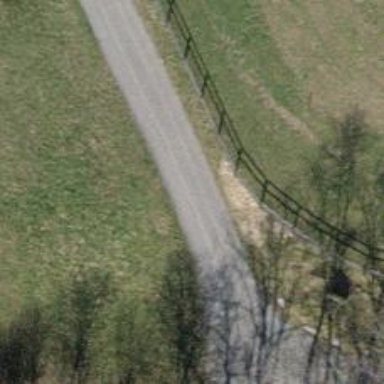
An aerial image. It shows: Paved track with grade1 tracktype.